Два одинаковых маленьких шарика массы $m$ связаны невесомой и нерастяжимой нитью длины $l$ и покоятся на гладкой горизонтальной плоскости (см. рисунок).  Правому шарику сообщается вертикальная скорость $v_{0}$. Ускорение свободного падения $g$.
Найдите радиус кривизны траектории верхнего шарика в момент, когда нить вертикальна.
При каком значении начальной скорости $v_{0}$ нижний шарик в этот момент перестанет давить на плоскость?
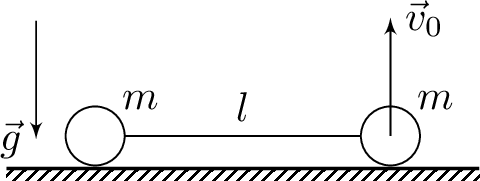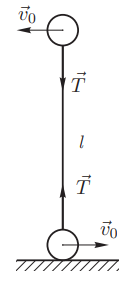
Найдите радиус кривизны траектории верхнего шарика в момент, когда нить вертикальна.
Решение: Когда нить вертикальна, скорость верхнего шарика $v$ направлена горизонтально. Из сохранения горизонтальной проекции импульса системы получаем, что скорость нижнего шарика равна по величине и противоположна по направлению скорости верхнего. Из закона сохранения энергии $$ \frac{m v_{0}^{2}}{2}=2 \frac{m v^{2}}{2}+m g l, $$ находим $v^{2}=v_{0}^{2} / 2-g l$. В системе отсчёта (неинерциальной), в которой нижний шарик всё время неподвижен, верхний шарик движется по окружности радиуса $l$ и его скорость в рассматриваемый момент равна $2 v$, поэтому ускорение верхнего шарика направлено вниз и равно $$ a=\frac{(2 v)^{2}}{l}. $$ Ускорение нижнего шарика в рассматриваемый момент равно нулю, поэтому ускорение верхнего шарика относительно инерциальной системы отсчёта тоже равно $a=4 v^{2} / l$. В лабораторной системе отсчета верхний шарик движется со скоростью $v$, поэтому радиус кривизны его траектории $$ R=\frac{v^{2}}{a}=\frac{l}{4}. $$ Нижний шарик перестанет давить на плоскость, если сила натяжения нити $T=m g$. Второй закон Ньютона для верхнего шарика (см. рисунок): $$ m \frac{4 v^{2}}{l}=m g+T. $$  Поскольку $T=m g$, то, $2 v^{2}=g l$, откуда, с учётом выражения для $v$, получим $v_{0}^{2}=3 g l$. Таким образом, минимальное значение скорости равно $$ v_{0}=\sqrt{3 g l}. $$ $\textit{Примечания}$. $1$. Строго говоря, для полноты решения задачи нужно показать, что при найденном минимальном значении скорости натяжение нити не обращается в $0$ в течение всего времени движения, то есть нить не провисает. Прямое, но несколько громоздкое вычисление показывает, что это действительно так. От участников олимпиады этого рассуждения не требовалось. $2$.Радиус кривизны траектории в верхней точке можно найти более прямолинейным способом, определив вид траектории. Действительно, выберем систему координат, начало которой расположено в начальном положении центра масс системы, а оси $x$ и $y$ направим горизонтально и вертикально соответственно. Пусть в некоторый момент времени нить образует угол $\alpha$ с горизонталью. Тогда координаты верхнего шарика $$ x=\frac{l}{2} \cos \alpha, \quad y=l \sin \alpha. $$ Здесь мы воспользовались тем, что центр масс системы не смещается по горизонтали, а нить не провисает. Заметим, что траектория верхнего шарика — эллипс с полуосями $l$ и $l / 2$ с центром в начале координат. В верхней точке траектории $x=0$, поэтому для нахождения радиуса кривизны нужно рассматривать малые $x$. Уравнение траектории $$ y=l \sqrt{1-\left(\frac{2 x}{l}\right)^{2}} \approx l-\frac{2 x^{2}}{l}. $$ С другой стороны, траекторию вблизи верхней точки можно приблизить окружностью радиуса $R$, центр которой из соображений симметрии лежит на оси $y$. Уравнения окружности $$ y=l+\sqrt{R^{2}-x^{2}}-R \approx l-\frac{x^{2}}{2 R}. $$ Сравнивая эти два уравнения, находим радиус кривизны $$ R=\frac{l}{4}. $$ Разумеется, ответ совпадает с полученным ранее из более физических соображений.
Ответ: $$ R=\frac{l}{4}. $$

При каком значении начальной скорости $v_{0}$ нижний шарик в этот момент перестанет давить на плоскость?
Ответ: $$ v_{0}=\sqrt{3 g l}. $$
Темы:
T, Механика, Динамика, ЗСЭ, Всероссийские, Вращательное движение, Радиус кривизны